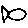
Label: fish